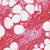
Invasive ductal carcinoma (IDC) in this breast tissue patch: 0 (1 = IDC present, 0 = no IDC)